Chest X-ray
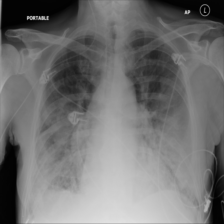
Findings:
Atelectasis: negative
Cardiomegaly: negative
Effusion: negative
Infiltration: negative
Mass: positive
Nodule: positive
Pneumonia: negative
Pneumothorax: negative
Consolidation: negative
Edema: negative
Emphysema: negative
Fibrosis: negative
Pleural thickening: negative
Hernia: negative